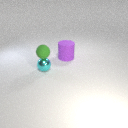
small cyan metal sphere below small green rubber sphere